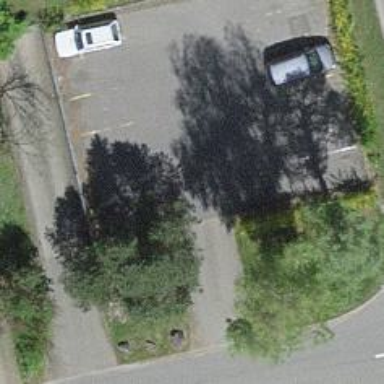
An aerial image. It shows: Road serving as parking aisle.